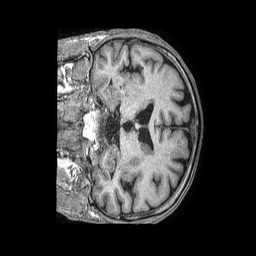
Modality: T1w
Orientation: coronal
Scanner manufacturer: philips
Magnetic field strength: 1.5 T
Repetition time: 0.007558 s
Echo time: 0.003447 s